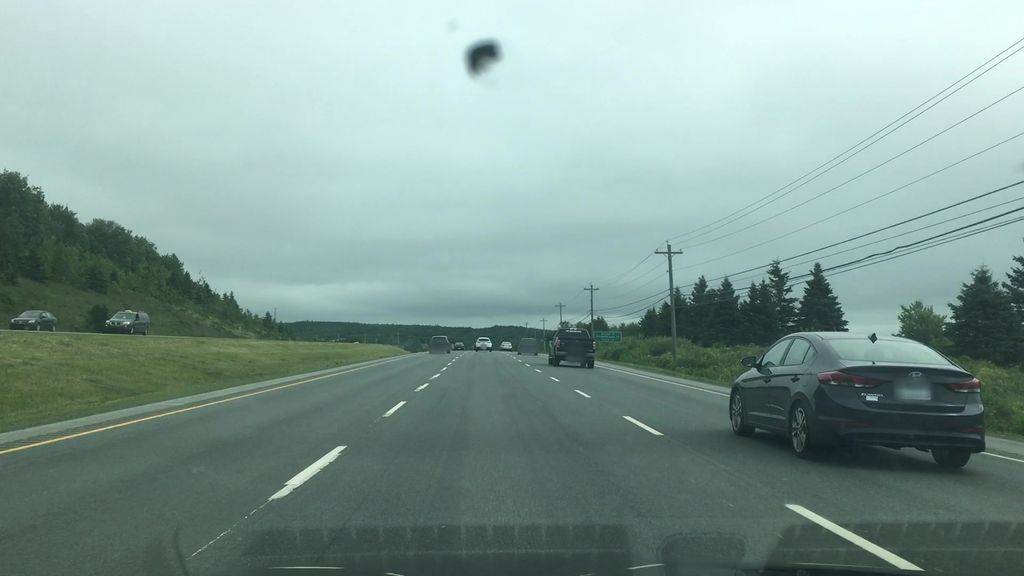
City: halifax